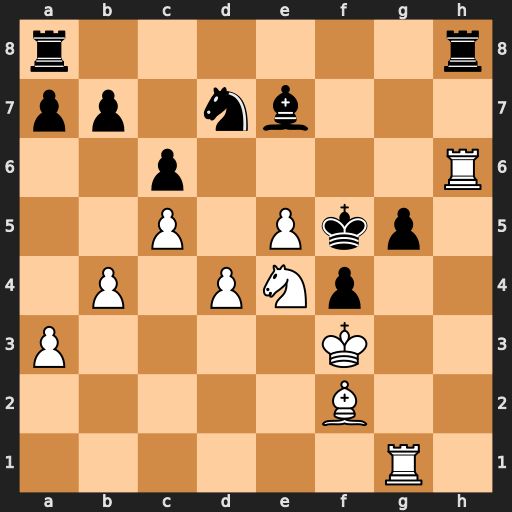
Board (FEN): r6r/pp1nb3/2p4R/2P1Pkp1/1P1PNp2/P4K2/5B2/6R1
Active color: w
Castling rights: -
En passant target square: -
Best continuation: Rxg5+ Bxg5 Nd6#